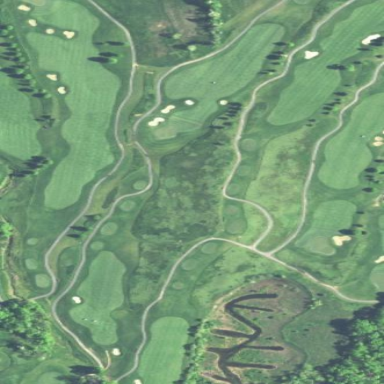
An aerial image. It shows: Area of rough grass used for golf.